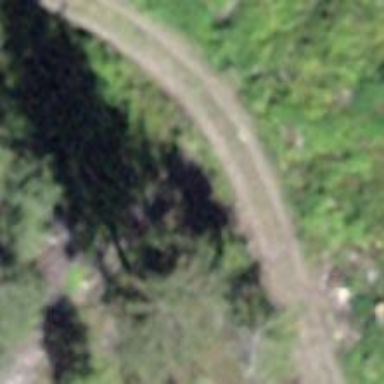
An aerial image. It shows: Track road with grade4 tracktype.